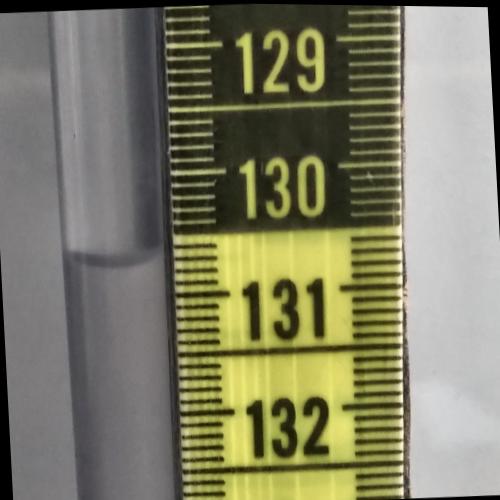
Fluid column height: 130.7 cm